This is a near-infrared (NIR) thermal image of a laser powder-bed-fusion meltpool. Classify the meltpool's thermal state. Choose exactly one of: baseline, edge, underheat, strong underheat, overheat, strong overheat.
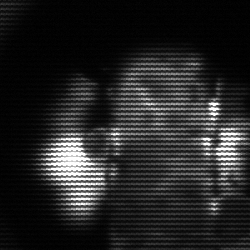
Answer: strong underheat